Question: I want to change a user created control based on content of the input inside of textbox tied to JS.
My user control has an attribute field titled "userInput" where I pass the content of the textbox.
My page looks like this:
The textbox has an autocompleteextender and a Javascript function runs when an item from the dropdown is selected.
How do I pass the selected value back to the server so that my ascx user control can be updated with the appropriate data. (corresponding to what is in the textbox)
Assume that updatepanels/scriptmanagers are set up correctly (they are :-) )
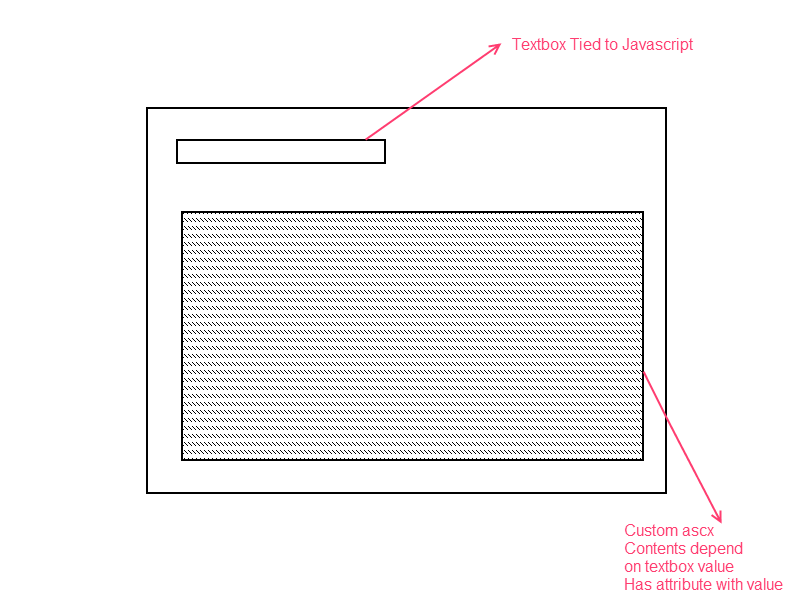
Answer: Assuming you have an update panel around your custom ascx. Set up a trigger on that update panel that comes from the TextChanged event of your text box then set AutoPostback = true on the textbox. On the server, you can subscribe to the text changed event of the text box and write the code there to change the contents of the user control.